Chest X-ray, PA view. Patient: 45 years old, sex M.
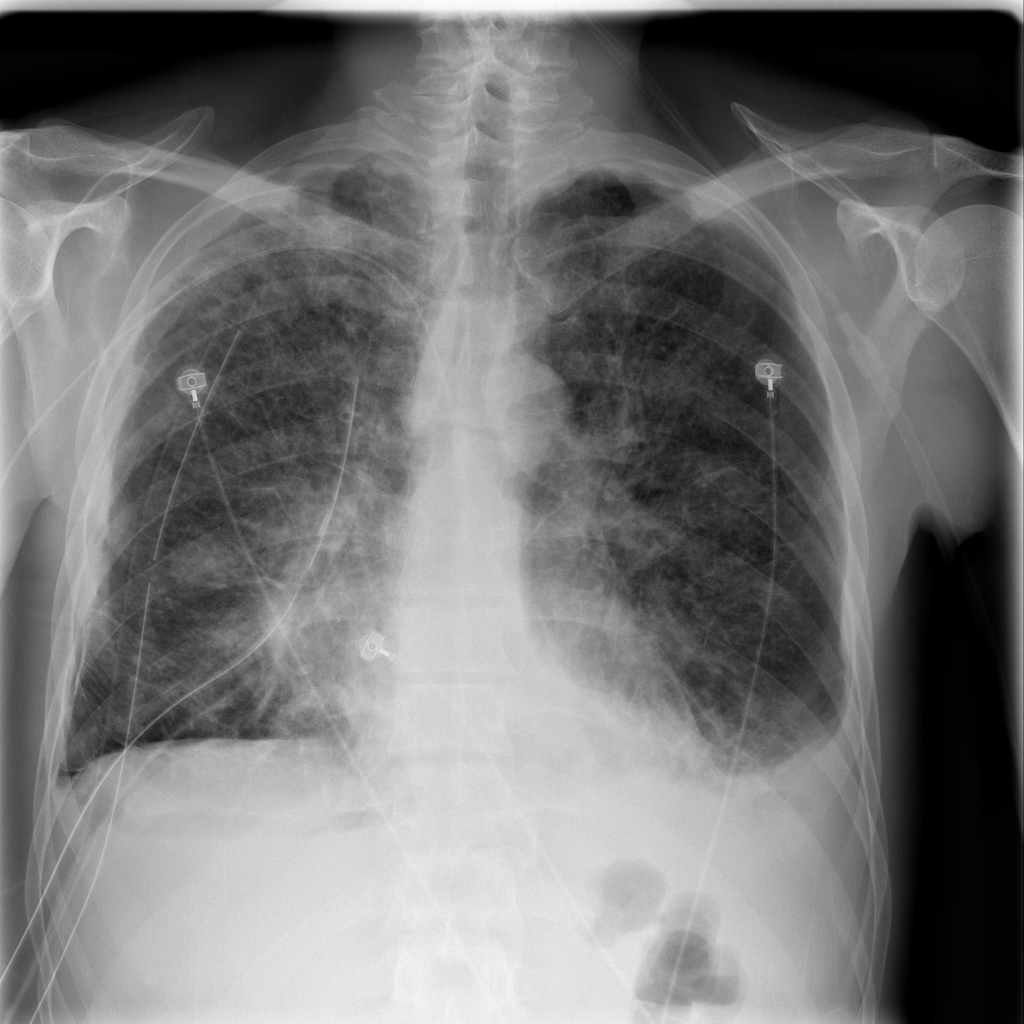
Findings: Effusion, Nodule, Pneumothorax